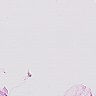
Metastatic tissue present: no